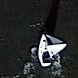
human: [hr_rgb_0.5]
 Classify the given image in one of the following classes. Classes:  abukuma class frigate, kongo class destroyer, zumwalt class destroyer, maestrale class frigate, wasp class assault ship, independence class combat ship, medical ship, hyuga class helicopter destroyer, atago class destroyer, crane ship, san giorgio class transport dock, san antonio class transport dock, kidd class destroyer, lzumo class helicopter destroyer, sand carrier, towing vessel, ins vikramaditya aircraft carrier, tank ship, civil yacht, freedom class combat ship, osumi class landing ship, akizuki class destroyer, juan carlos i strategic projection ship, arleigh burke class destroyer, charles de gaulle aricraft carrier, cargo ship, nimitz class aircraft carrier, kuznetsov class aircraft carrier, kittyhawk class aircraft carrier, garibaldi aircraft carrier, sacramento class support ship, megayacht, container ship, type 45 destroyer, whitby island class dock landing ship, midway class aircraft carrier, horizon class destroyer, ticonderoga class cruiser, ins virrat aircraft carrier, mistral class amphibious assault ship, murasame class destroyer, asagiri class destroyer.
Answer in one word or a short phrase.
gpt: Civil yacht